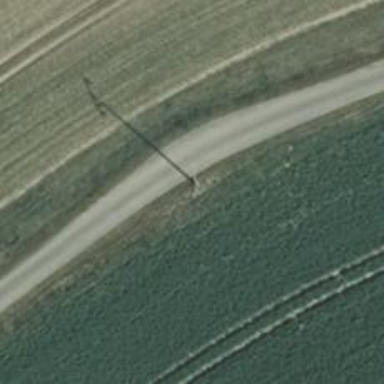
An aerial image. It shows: Minor power line.